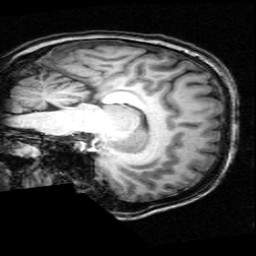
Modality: T1w
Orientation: sagittal
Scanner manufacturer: ge
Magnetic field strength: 3 T
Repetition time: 0.01221 s
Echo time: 0.005168 s